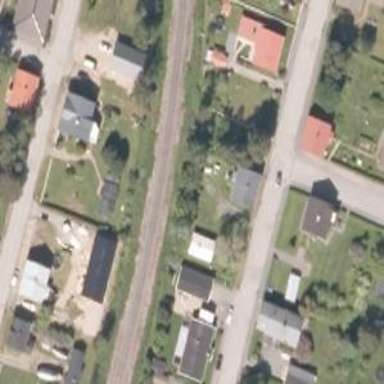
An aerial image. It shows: Railway track classified as B1.